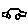
Label: car